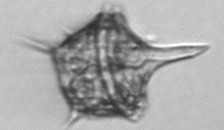
Label: Amylax